Question: I have this issue on iOS 7 with UIDatePicker. When I show a UIDatePicker in any view controller it gets a white background on the current date which will disappear if you roll the widget. I've tested with an empty new project with the same result (just new project, set the storyboard color to other than white color and drag any UIDatePicker to the scene and try like this).
Does anybody know why is this behaviour? This control is supposed to be transparent and not have this white tag with it.

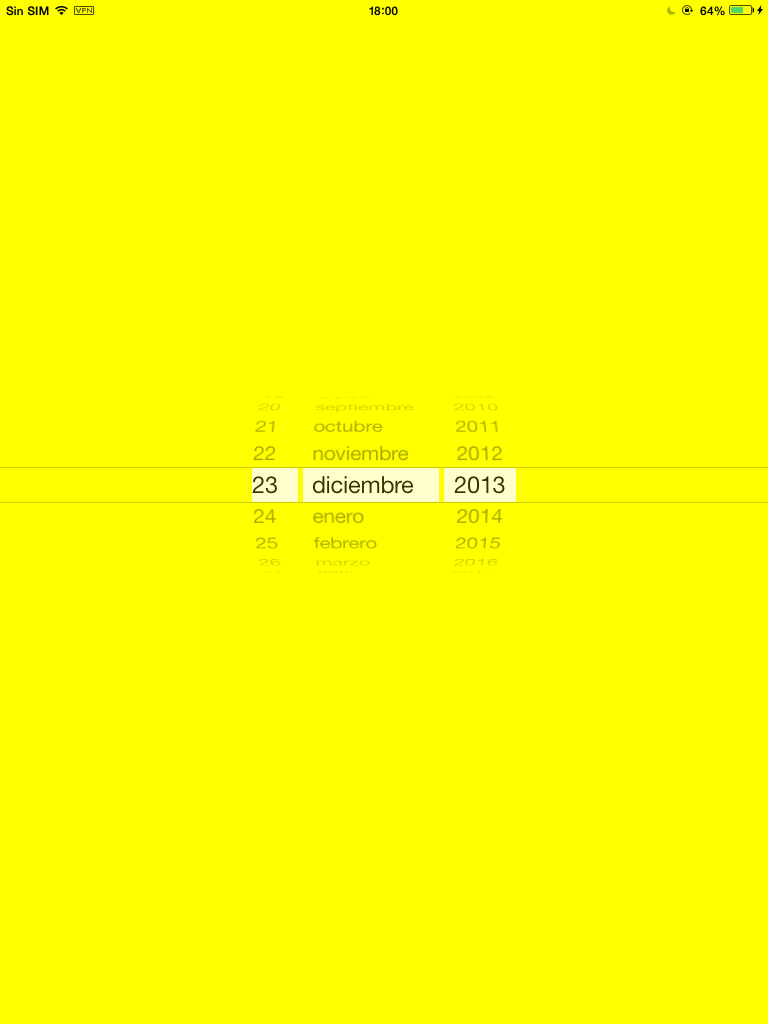
Answer: I had the same bug for the iPad version of the app. Somehow, the iPhone version was working fine. I found a workaround to remove the white background from the 'UIDatePicker'.
---
### Observation
- -
---
### Fix
To solve this problem, before showing the 'UIDatePicker' in the view, I manually changed the date once and then re-set the date which is to be shown like this:
'''
[datePicker setDate:[NSDate dateWithTimeIntervalSince1970:NSTimeIntervalSince1970]];
[datePicker setDate:[NSDate date]];
//Now add the datepicker to the view that you want to.
'''
This seems to remove the annoying white background for me. Tell me if it works for you!